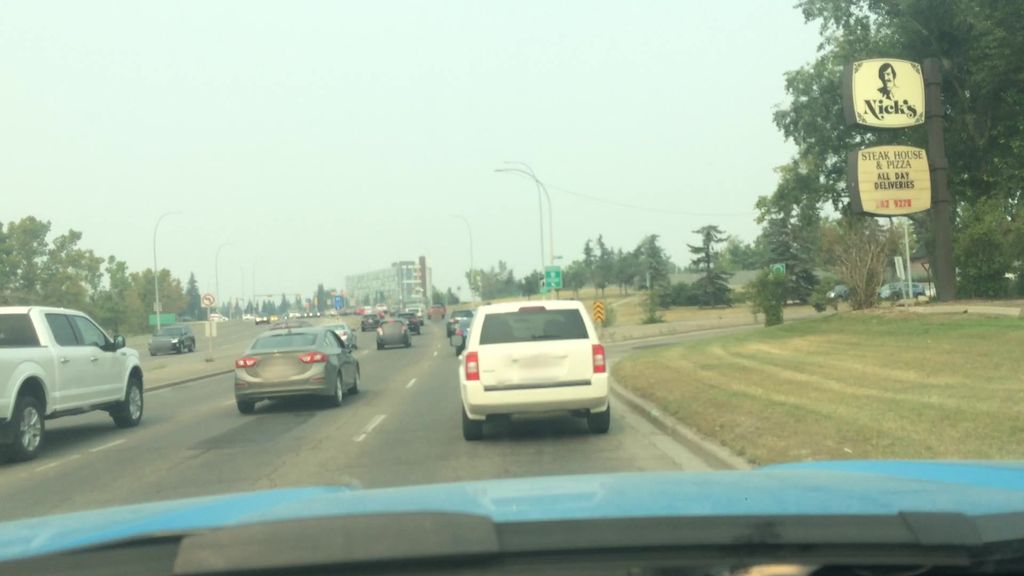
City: calgary